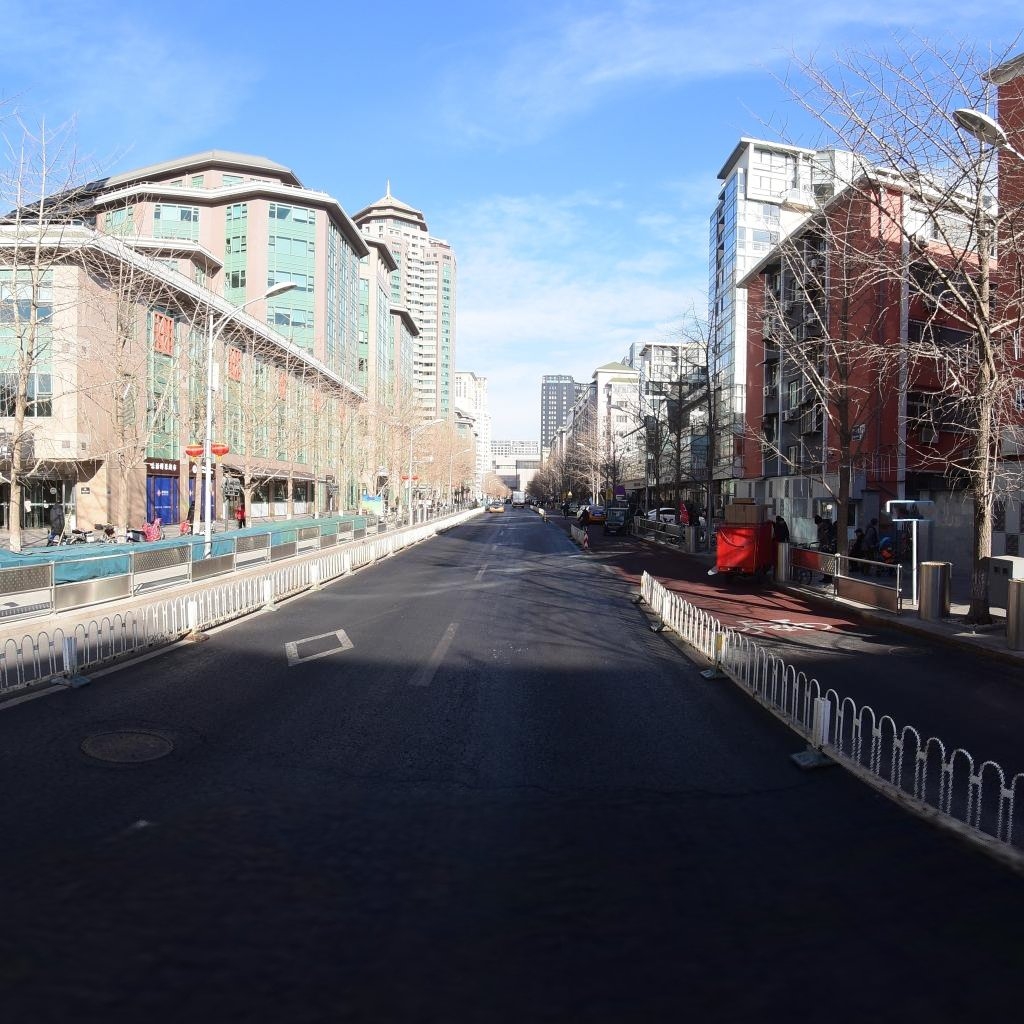
Region: Dongcheng
Road damage annotations: transverse crack, manhole cover, manhole cover